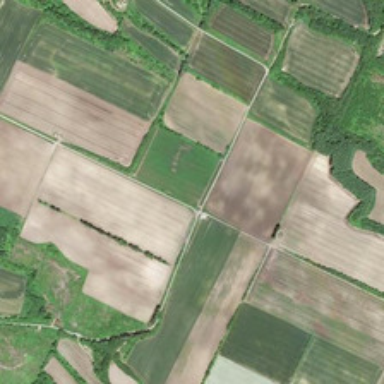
Many pieces of farmlands are together .